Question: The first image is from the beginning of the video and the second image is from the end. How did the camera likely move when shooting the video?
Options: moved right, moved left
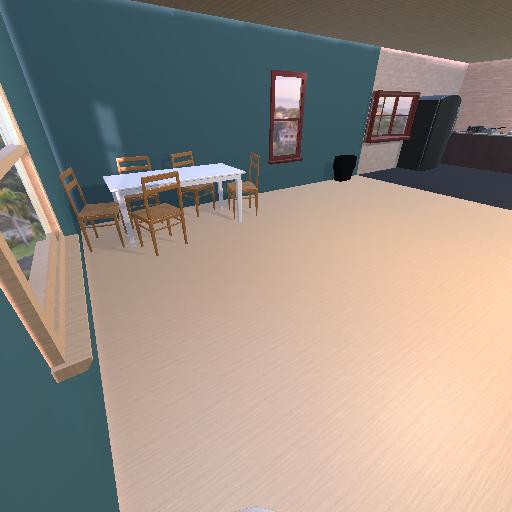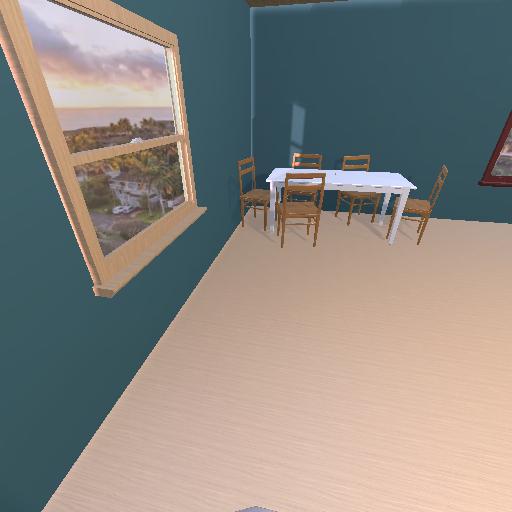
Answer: moved right